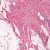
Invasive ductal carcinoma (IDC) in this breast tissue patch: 0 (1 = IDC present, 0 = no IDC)